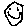
Label: smiley face